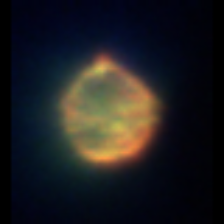
Taxon: Heterocapsa
Group: Dinoflagellates